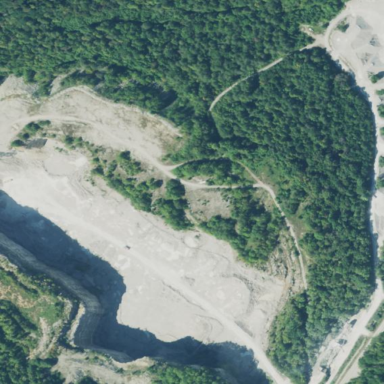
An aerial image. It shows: Quarry area.